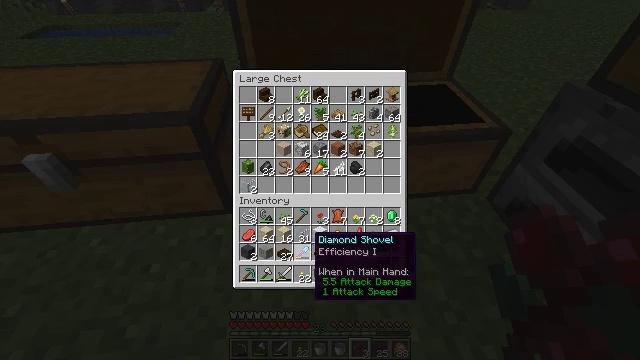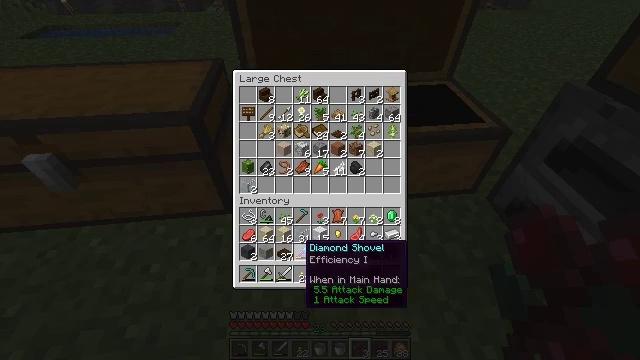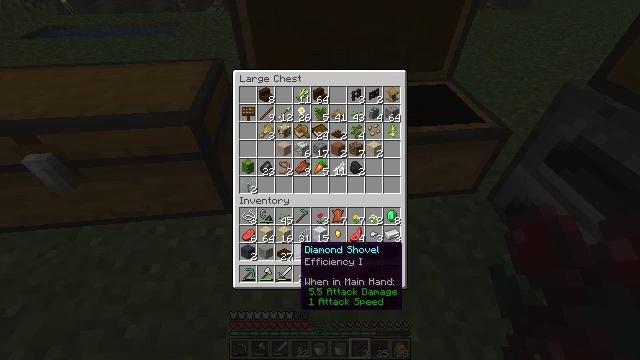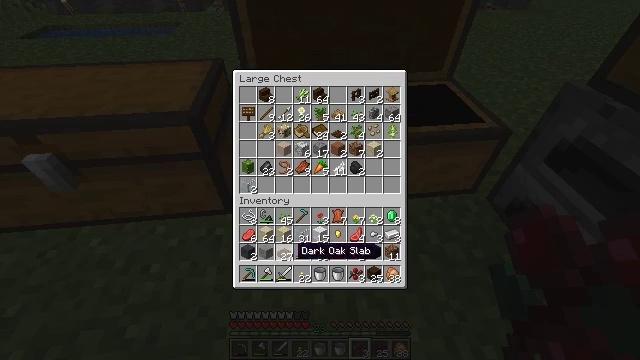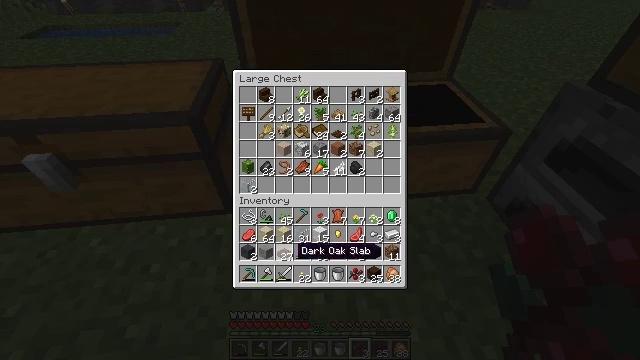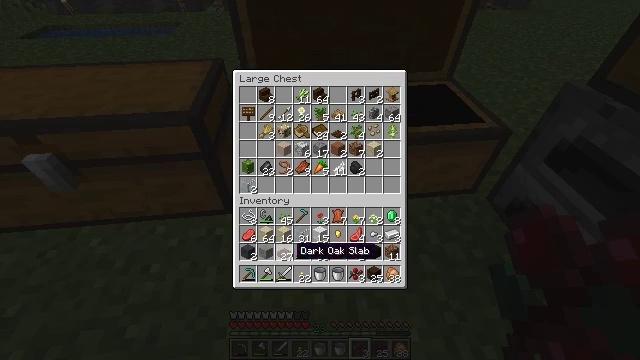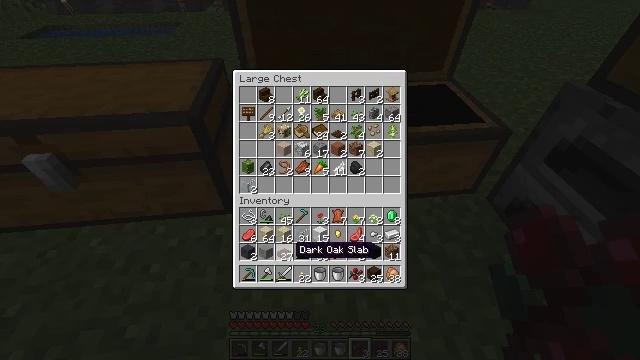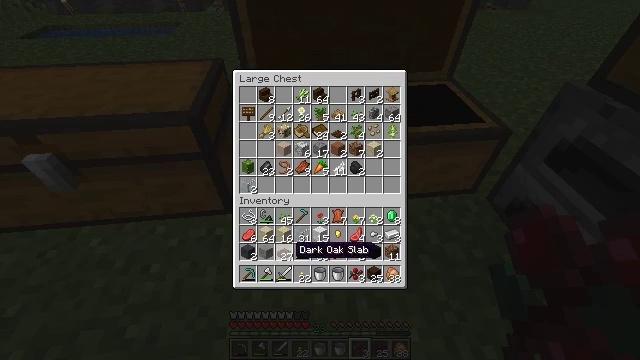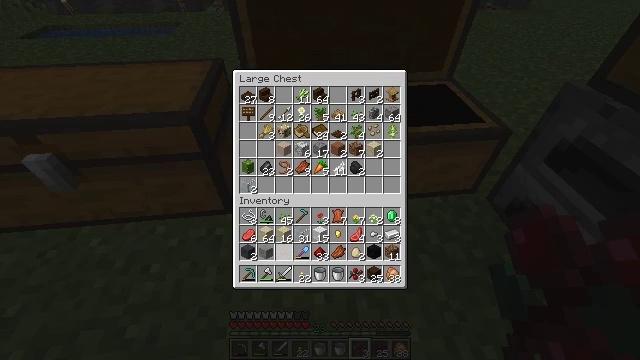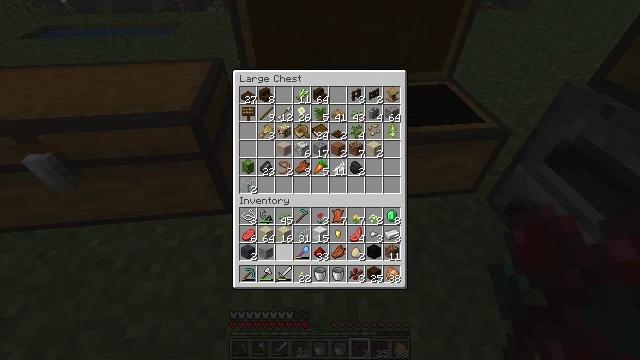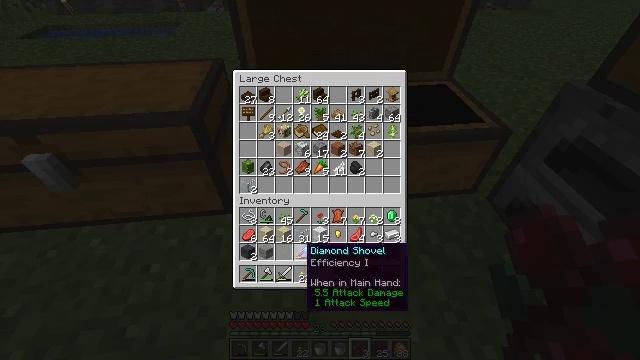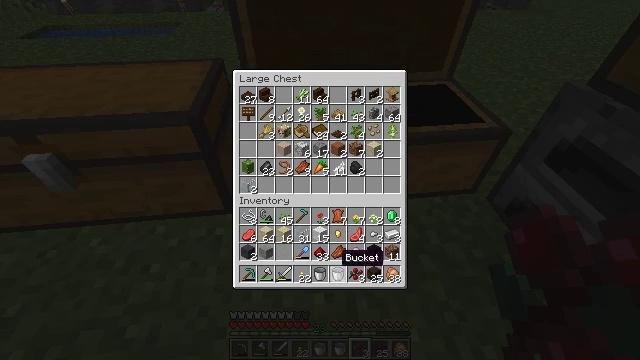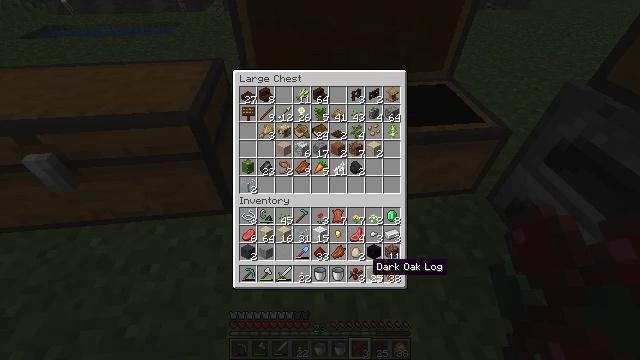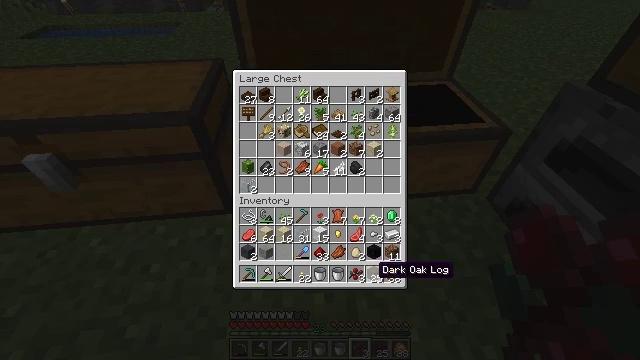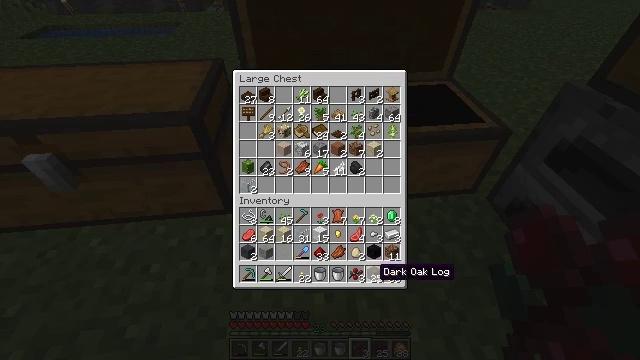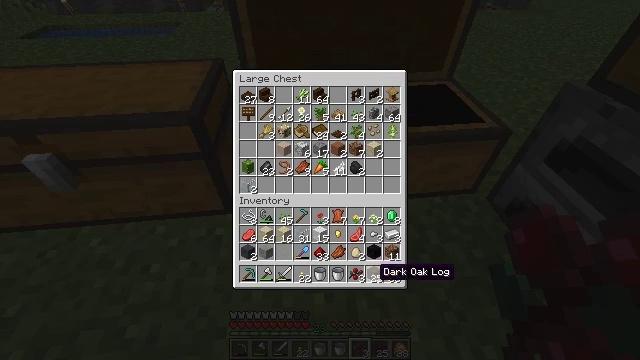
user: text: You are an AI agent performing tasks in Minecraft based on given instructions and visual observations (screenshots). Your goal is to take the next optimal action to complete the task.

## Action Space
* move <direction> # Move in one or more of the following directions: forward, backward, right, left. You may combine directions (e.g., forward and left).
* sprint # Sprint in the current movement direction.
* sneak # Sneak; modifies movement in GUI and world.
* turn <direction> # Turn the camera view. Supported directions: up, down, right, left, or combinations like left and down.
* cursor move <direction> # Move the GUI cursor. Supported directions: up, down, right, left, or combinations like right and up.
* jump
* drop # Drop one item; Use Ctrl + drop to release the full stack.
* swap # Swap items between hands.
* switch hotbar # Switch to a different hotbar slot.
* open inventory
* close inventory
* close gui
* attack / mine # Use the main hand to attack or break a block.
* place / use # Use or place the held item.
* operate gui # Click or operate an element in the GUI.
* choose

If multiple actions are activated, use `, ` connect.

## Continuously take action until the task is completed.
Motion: motion action
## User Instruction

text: Place kelp in a furnace to get dried kelp.
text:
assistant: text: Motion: sneak, turn left and down
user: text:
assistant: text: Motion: sneak
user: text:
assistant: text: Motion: sneak
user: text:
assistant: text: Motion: sneak
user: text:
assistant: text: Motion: sneak
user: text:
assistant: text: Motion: sneak
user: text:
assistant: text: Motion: sneak
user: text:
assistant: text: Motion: sneak, attack / mine
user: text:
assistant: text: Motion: sneak, attack / mine
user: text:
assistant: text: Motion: sneak, turn right, attack / mine
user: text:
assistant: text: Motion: sneak, turn right and down
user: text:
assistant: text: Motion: sneak, turn right and down
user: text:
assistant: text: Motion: sneak
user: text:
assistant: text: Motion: sneak
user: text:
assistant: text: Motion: sneak
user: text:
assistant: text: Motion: sneak
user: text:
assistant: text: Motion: sneak
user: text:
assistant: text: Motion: sneak
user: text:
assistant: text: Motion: sneak
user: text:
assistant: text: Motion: sneak
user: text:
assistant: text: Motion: sneak
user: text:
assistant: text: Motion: sneak, attack / mine
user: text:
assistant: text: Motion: sneak, attack / mine
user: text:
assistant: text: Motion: sneak
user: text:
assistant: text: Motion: sneak
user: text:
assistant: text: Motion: sneak
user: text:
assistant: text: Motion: sneak, turn up
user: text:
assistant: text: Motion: sneak, turn up
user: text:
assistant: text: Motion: sneak, turn up
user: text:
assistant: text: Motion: sneak, turn up